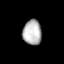
Tissue: lung
Cell type: Epithelial cells
Senescence score: 0.235
Nuclear area (px): 453
Mean DAPI intensity: 183.265